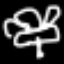
Label: mushroom